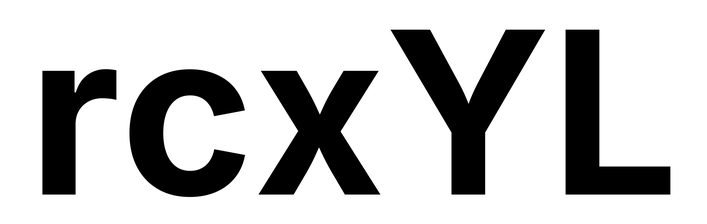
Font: Inter_Bold